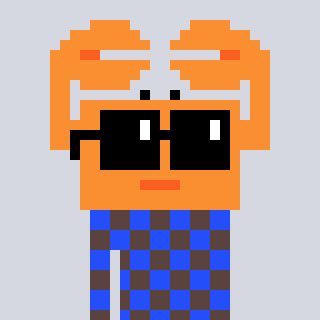
a pixel art character with square black sunglasses, a crab-shaped head and a darkbrown-colored body on a cool background